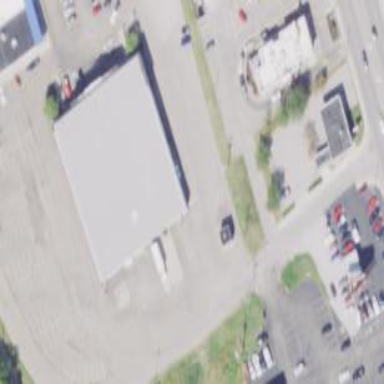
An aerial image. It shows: Retail building.